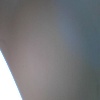
Label: space